Question: I'm developing a web template using asp.net and c#, which contains 3 parts. I handle the partial refreshing of the page with using updatepanel.
As you can see in picture below, the first parts is the top menu which is refreshed; the left sub menu, then the left sub menu refresh the middle panel(Details) and shows all the detail which contains a table with insert, delete, edit and paging buttons. I used a listview to develop the tables.
I have more than 50 modules similar to this which contain a table with some buttons, and if I put all the tables in the same page the page, the code would be very huge. That's why I came up with the idea to put each table in separate page and just load each page in the 3rd panel.
I have gone through the Uframe but I couldn't use it at my page properly.
I would really appreciate that anybody help me to overcome this problem, to load separate aspx page in 3rd panel, but without using iframe, or guide me how to use the uframe step by step. Or if you have another idea to get rid of this problem.

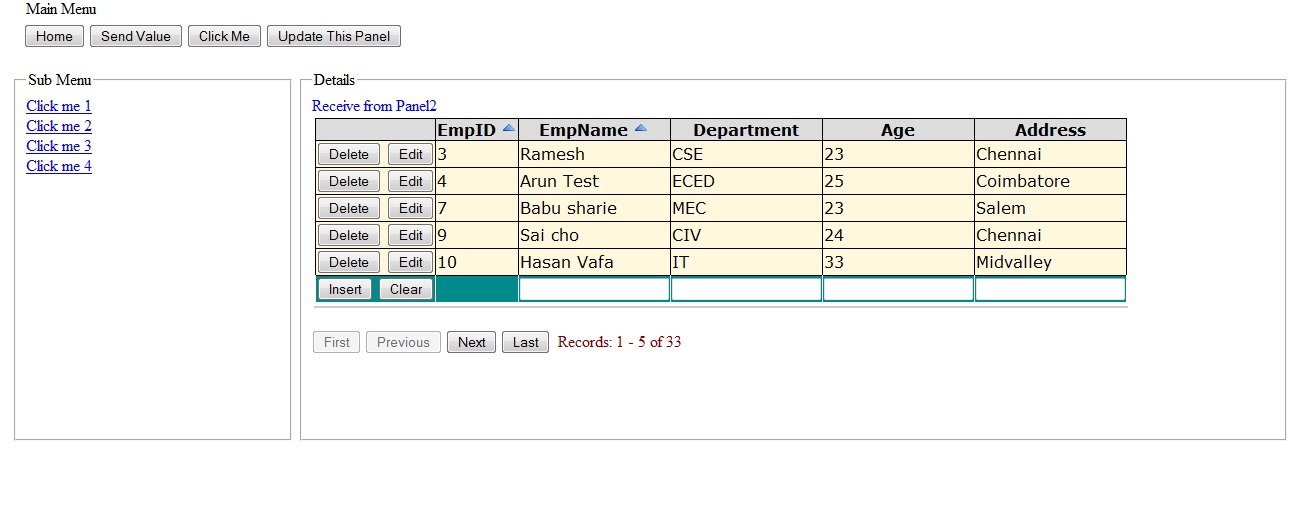
Answer: This is exactly the type of situation that Master Pages were intended for. Master pages allow you to define a consistent look for pages, with as much content as you like on the Master, and the parts that change in a "child" page (in the ContentTemplate)
Master Pages are documented <URL>.
Master pages can absolutely work with an UpdatePanel as well. This is documented specifically <URL>.